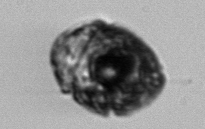
Label: Proterythropsis